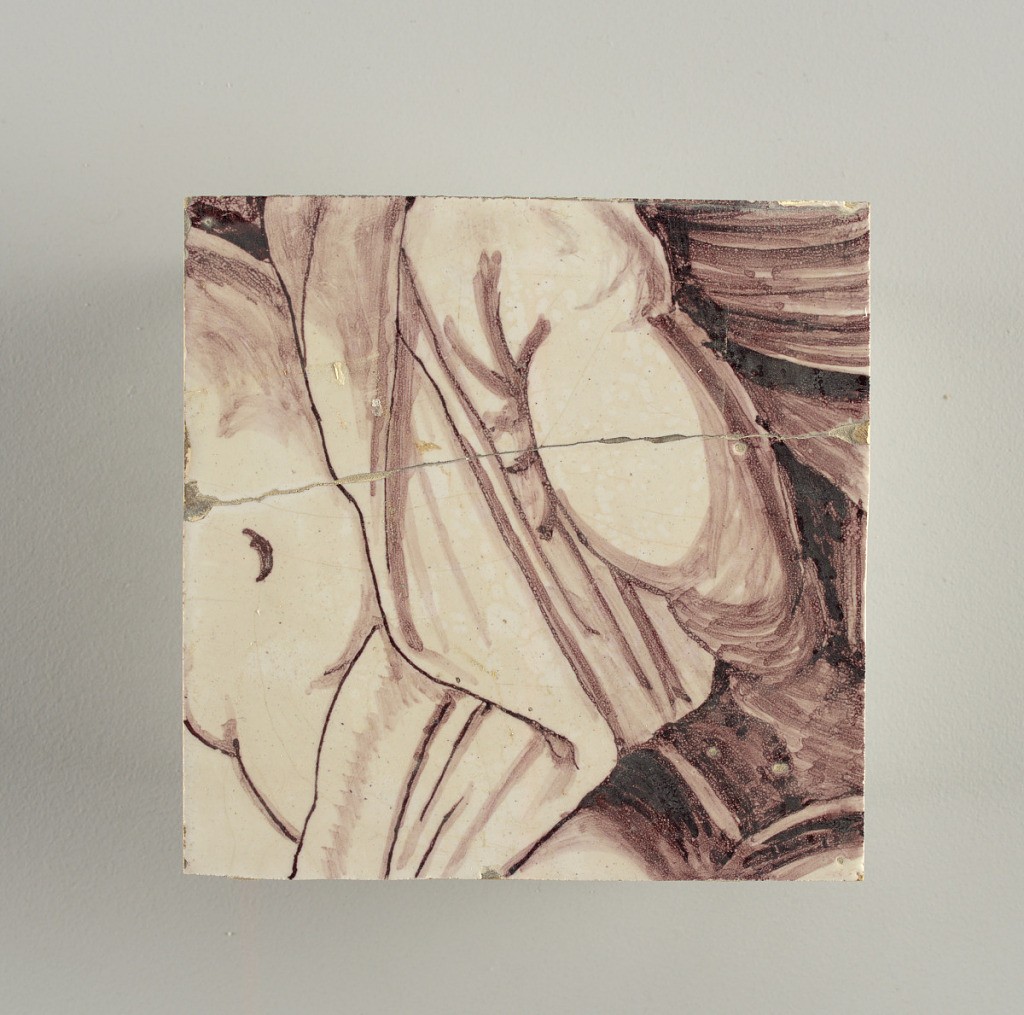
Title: Wall facing
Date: ca. 1725
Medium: tin-glazed earthenware, underglaze
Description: Running design for a frieze or a dado, composed of scrolls of foliage and strapwork, and four repeating motifs--a seated woman in a small upright oval medallion, a putto seated on a rocailled base, and strapwork in axial pattern.  The various panels, A to F, show various repeats of the same design, all being five tiles high and a varying number of tiles wide.